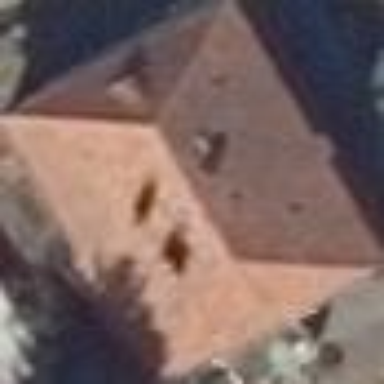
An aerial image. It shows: Detached building with hipped roof.